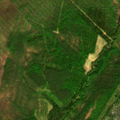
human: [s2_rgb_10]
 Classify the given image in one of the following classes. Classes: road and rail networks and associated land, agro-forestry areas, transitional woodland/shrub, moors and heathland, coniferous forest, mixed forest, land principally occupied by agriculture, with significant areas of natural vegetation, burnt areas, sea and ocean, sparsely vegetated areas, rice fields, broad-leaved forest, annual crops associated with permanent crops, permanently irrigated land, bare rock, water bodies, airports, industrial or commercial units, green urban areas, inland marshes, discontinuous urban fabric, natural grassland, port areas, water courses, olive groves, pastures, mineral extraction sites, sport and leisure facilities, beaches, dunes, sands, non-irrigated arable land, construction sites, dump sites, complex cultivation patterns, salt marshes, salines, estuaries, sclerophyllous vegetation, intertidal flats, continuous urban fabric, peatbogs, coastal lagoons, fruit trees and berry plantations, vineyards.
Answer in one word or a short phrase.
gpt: coniferous forest, mixed forest